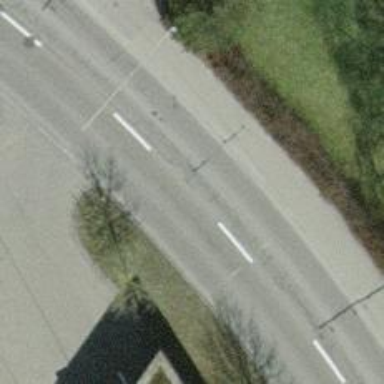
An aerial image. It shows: Tertiary road with trolley wires.